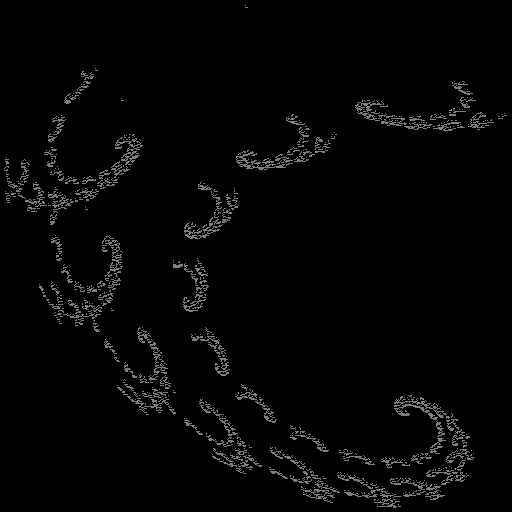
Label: spiral